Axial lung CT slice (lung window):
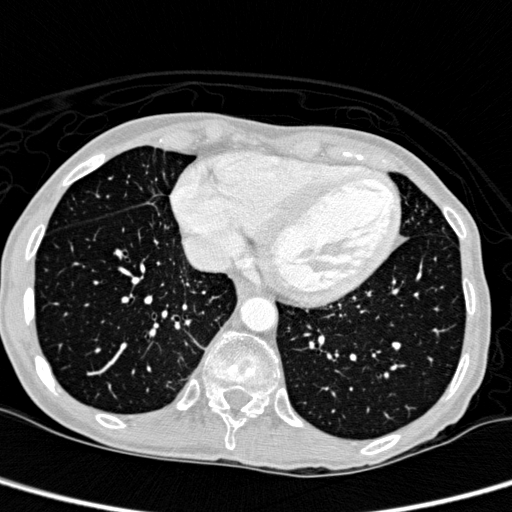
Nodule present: no